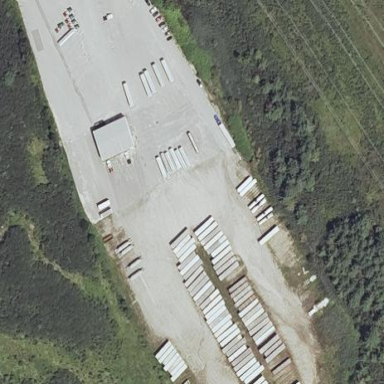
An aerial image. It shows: Industrial area designated as depot.